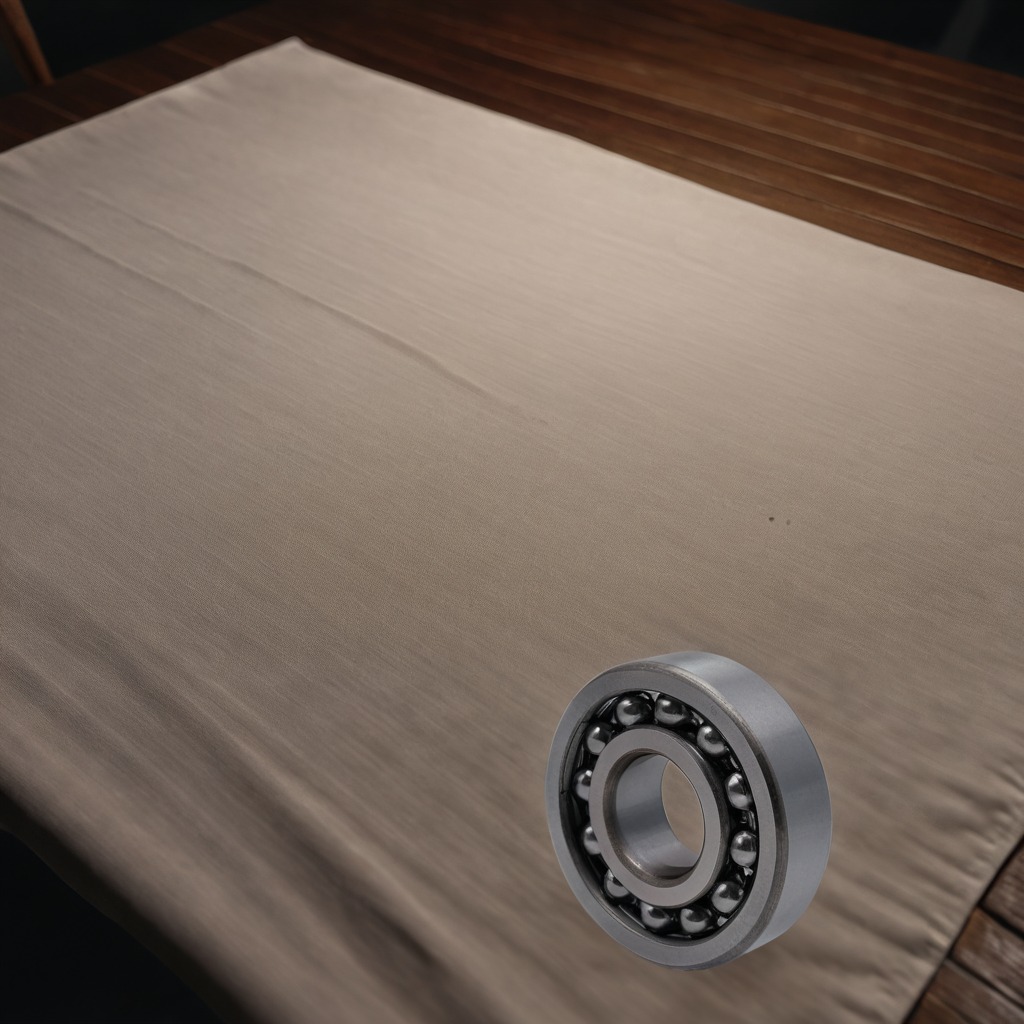
A metal ball bearing is lying on the wooden table.